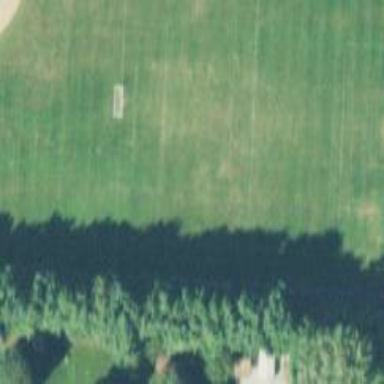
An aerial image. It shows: Soccer pitch for leisureland activities.